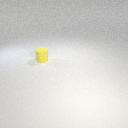
small yellow rubber cylinder